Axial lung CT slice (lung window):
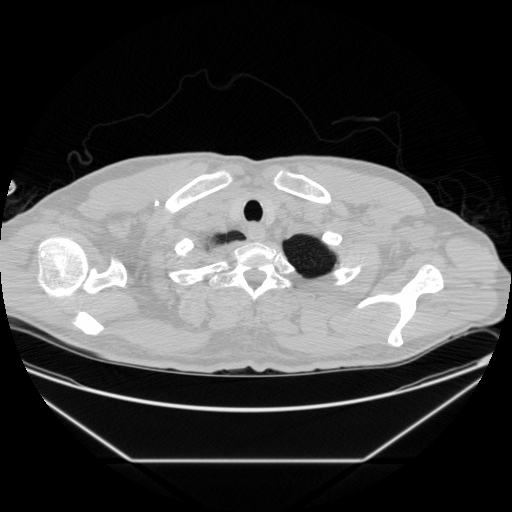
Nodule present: no